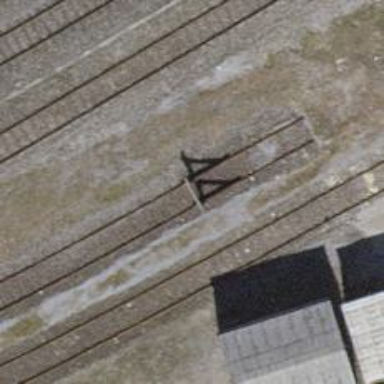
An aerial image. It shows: Railway buffer stop.